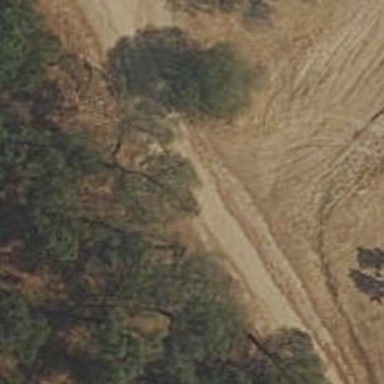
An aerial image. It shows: Dirt path.